Question: I want to plot N different linear functions in a graph using gnuplot.
Furthermore, I have to colors, lets say red and black.
I want to plot all functions with different colors, so that the first function is red, the Nth is black, and the color of all functions in between is interpolated.
How can I do this using gnuplot?
Note: N is not fixed, so I would like gnuplot to do the interpolation.
Something like this, which I quickly hacked together in Paint:

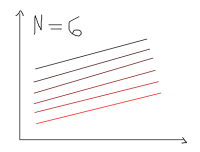
Answer: Here is one possibility to color the lines according to a predefined palette
'''
N=6
set palette defined (0 'red', 1 'black')
f(x, n) = x+n
set samples 100
set style data lines
set key left
plot for [i=0:(N-1)] f(x, i) lw 2 lt palette frac i/(N-1.0) title sprintf('n = %d', i)
'''
'linetype palette frac' chooses the color from a defined palette using a fractional value. You could also use 'linetype palette cb' to use absolute values.
The result with 4.6.4 is